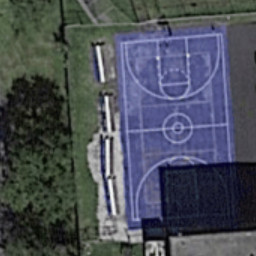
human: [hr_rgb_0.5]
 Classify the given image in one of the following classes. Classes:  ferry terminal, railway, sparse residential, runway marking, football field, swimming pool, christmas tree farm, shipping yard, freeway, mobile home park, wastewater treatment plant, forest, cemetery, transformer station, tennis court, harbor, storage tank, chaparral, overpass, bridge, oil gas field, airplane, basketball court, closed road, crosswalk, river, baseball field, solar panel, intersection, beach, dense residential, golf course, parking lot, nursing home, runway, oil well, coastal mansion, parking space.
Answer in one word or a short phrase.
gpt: basketball court